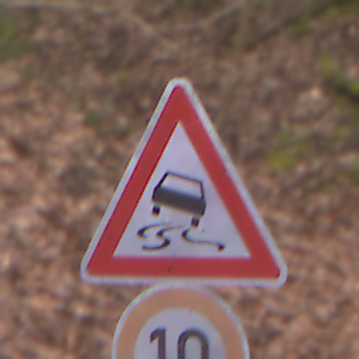
Verkehrszeichen: SchleuderOderRutschgefahr
Zusatzzeichen unten: Geschwindigkeit10
Umgebung: Outdoor, Nature
Tageszeit: Midday
Wetter: Overcast
Licht: Natural
Jahreszeit: Autumn
Kontrast: LowContrast